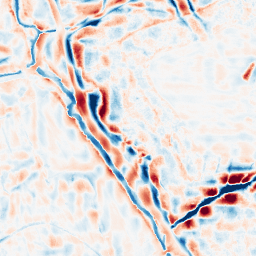
Category: wavelet
Decomposition family: wavelet_dwt
Decomposition parameters: wavelet: sym4
level: 4
Upsampling method: regularized
Upsampling parameters: scale: 4
lambda_reg: 0.001
Upsampling scale: 4